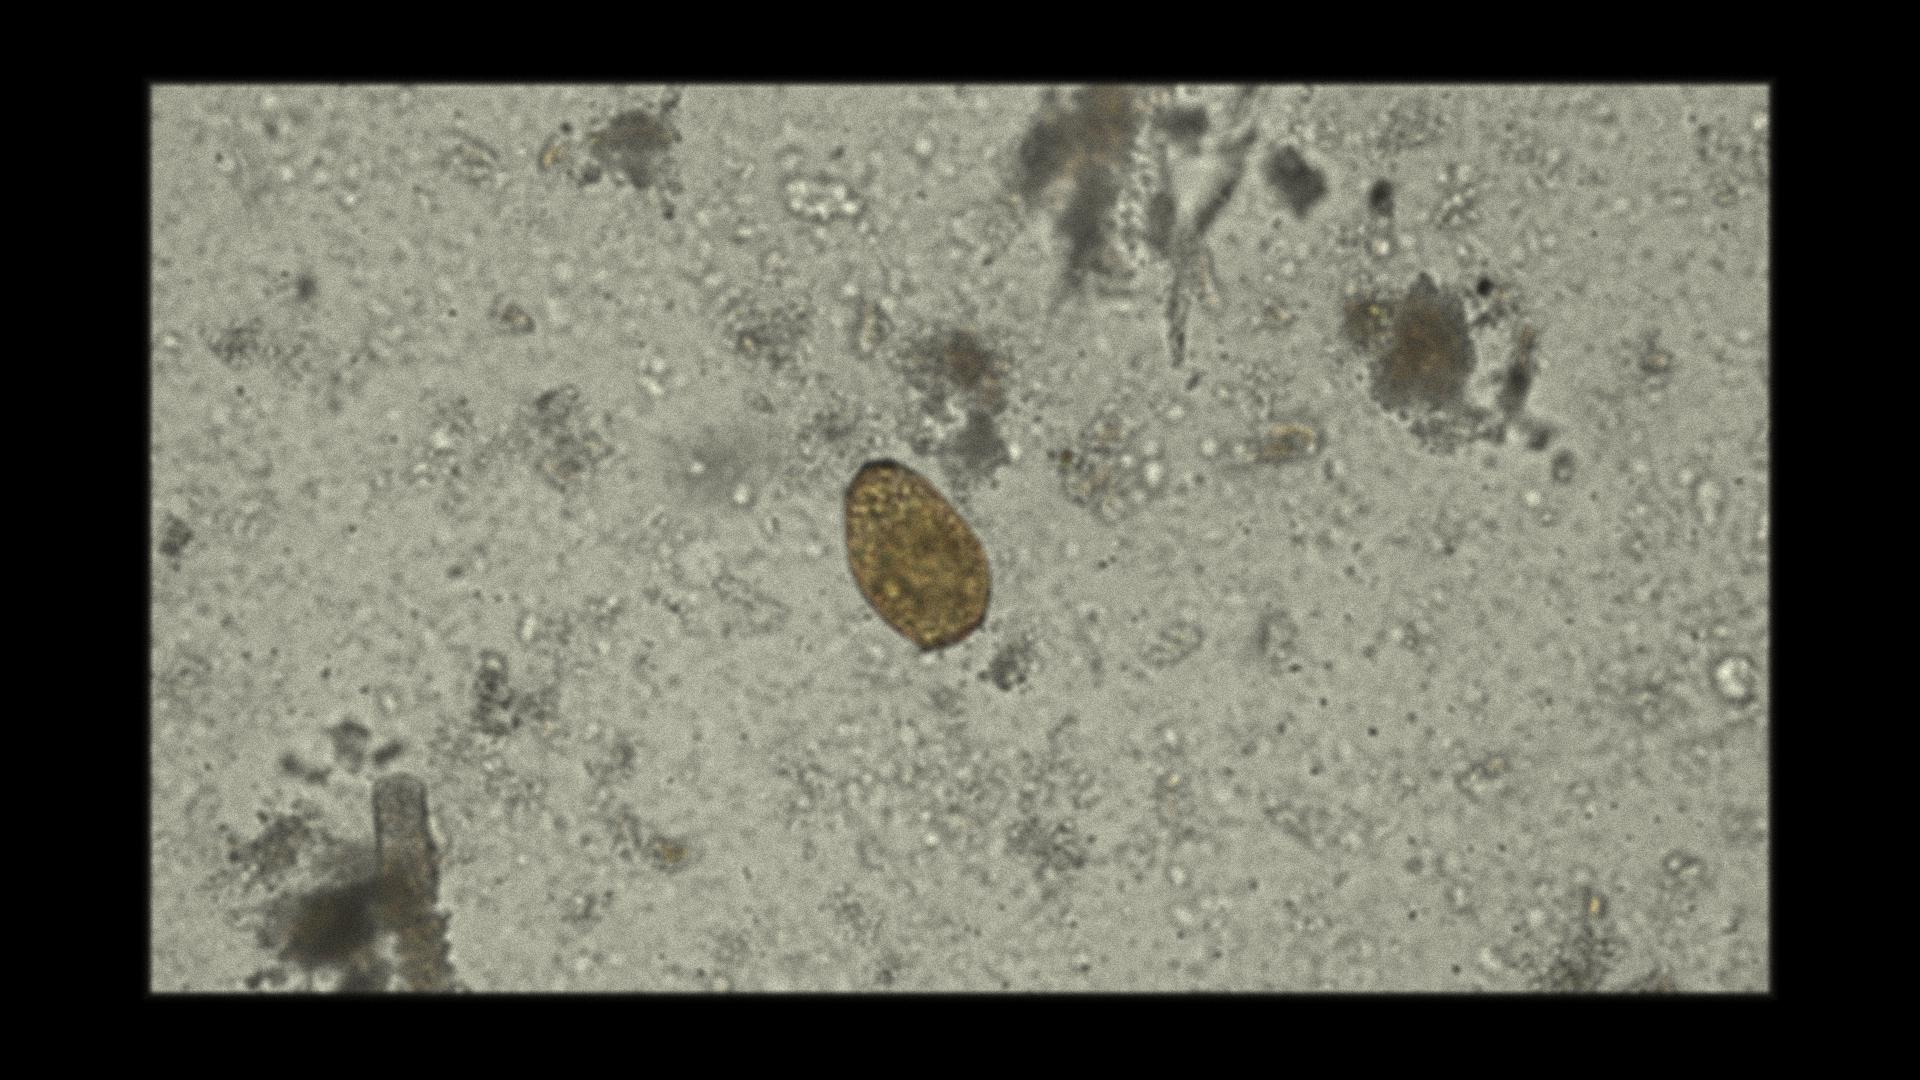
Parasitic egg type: Paragonimus spp